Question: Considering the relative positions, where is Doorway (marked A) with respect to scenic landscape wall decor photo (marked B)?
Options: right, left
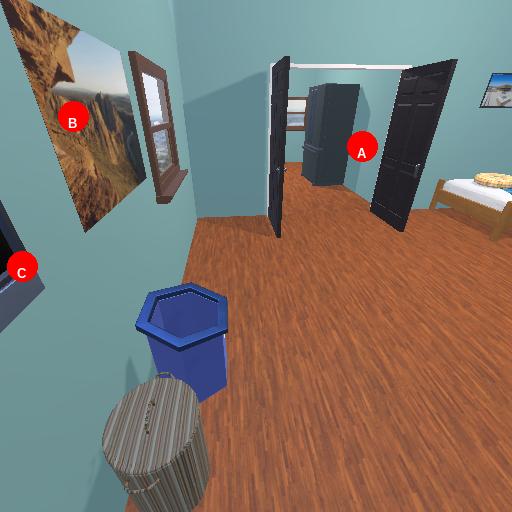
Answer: right